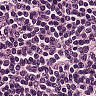
Metastatic tissue present: no